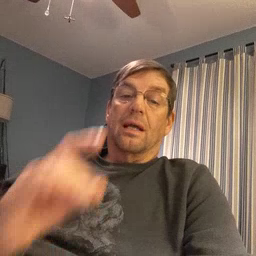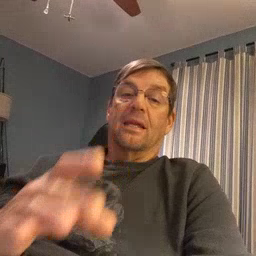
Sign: hate